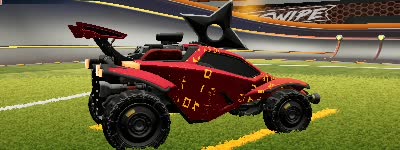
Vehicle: octane